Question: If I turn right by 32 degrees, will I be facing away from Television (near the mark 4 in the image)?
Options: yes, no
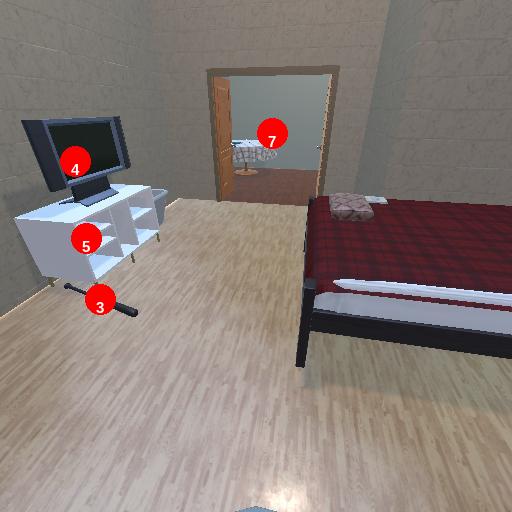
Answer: yes